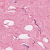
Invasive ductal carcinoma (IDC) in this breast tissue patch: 0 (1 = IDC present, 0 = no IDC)